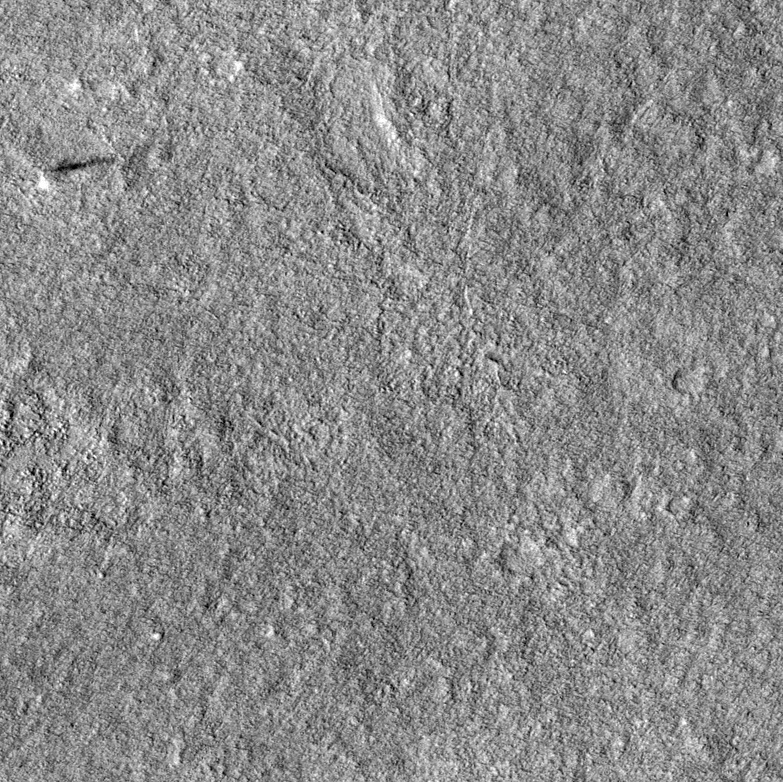
Label: dustdevil